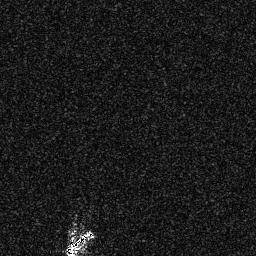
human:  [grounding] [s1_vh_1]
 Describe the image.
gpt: In the satellite image, there is  <ref>1 medium ship </ref> <box>[[24, 89, 36, 99, 0]]</box> located at bottom.